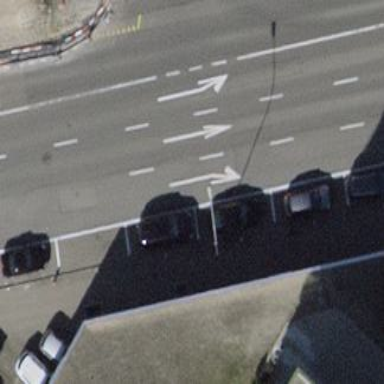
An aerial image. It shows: Parking lane designated for parking.